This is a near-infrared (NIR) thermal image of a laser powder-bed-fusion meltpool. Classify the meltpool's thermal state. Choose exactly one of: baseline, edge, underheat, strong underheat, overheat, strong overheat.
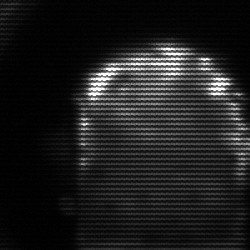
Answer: baseline